Interaction volume radius: 10 \u00c5
Interaction volume height: 10 \u00c5
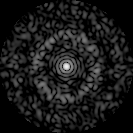
Disorder parameter: 0.8193